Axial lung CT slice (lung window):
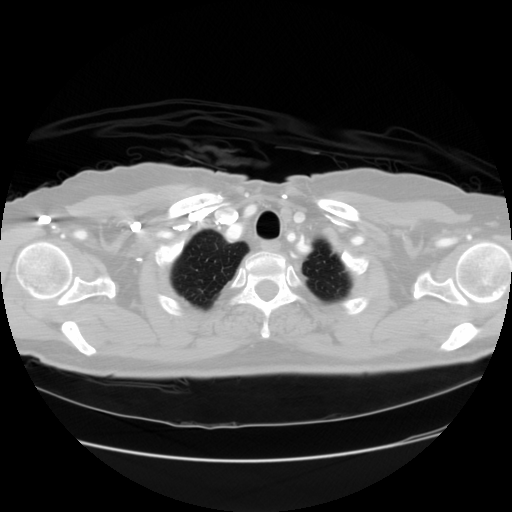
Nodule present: no